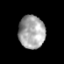
Tissue: prostate
Cell type: T cells
Senescence score: 0.3176
Nuclear area (px): 854
Mean DAPI intensity: 164.849